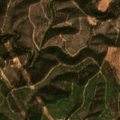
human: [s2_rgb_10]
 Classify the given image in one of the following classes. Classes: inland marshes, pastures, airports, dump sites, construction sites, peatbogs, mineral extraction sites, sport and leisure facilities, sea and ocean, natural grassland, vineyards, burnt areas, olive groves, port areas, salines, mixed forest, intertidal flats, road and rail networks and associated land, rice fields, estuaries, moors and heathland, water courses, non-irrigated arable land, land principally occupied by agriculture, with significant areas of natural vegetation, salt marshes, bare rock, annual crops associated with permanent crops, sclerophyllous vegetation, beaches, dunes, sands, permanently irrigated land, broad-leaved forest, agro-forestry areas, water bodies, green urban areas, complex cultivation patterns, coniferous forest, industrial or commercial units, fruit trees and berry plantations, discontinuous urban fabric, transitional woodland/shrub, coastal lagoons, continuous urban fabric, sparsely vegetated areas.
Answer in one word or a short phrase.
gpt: non-irrigated arable land, broad-leaved forest, transitional woodland/shrub